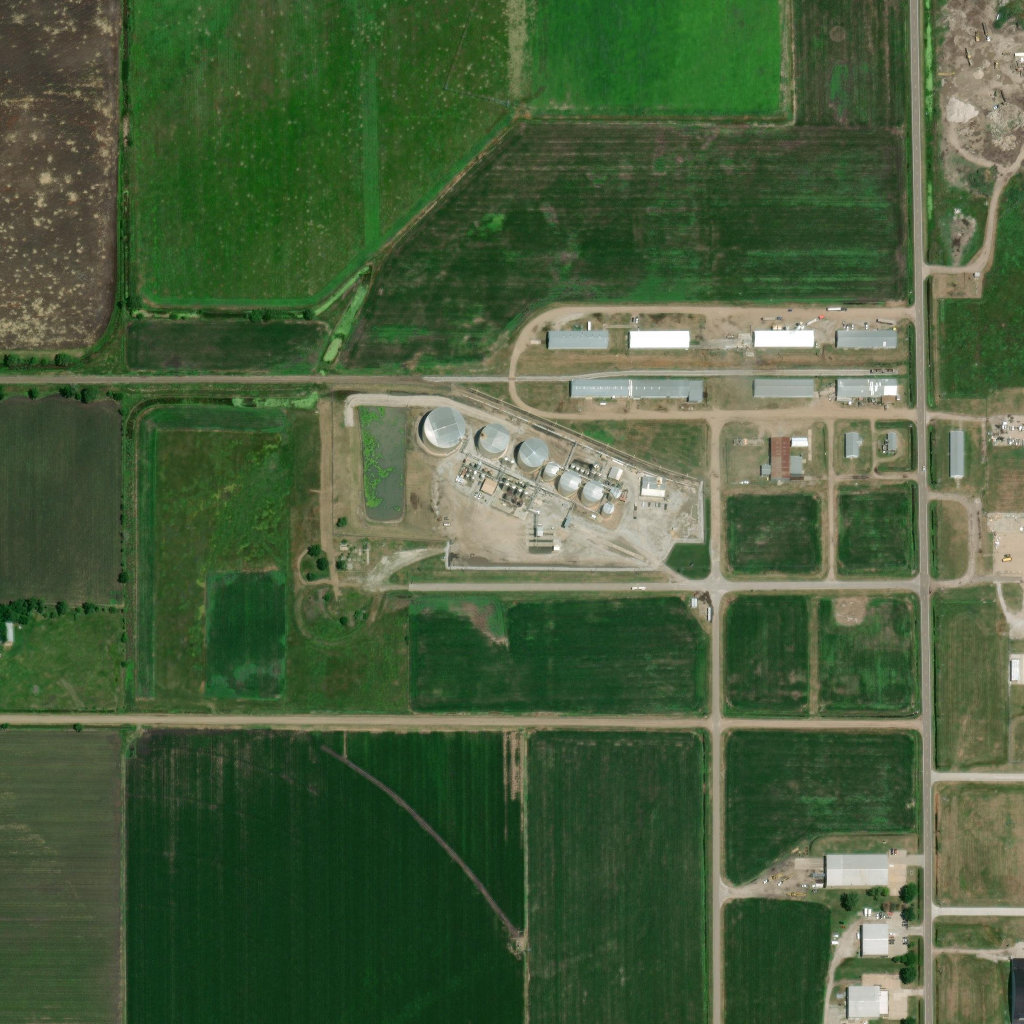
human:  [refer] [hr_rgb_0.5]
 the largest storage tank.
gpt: <box>[[40, 39, 45, 43, 0]]</box>